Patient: sex M, age 72
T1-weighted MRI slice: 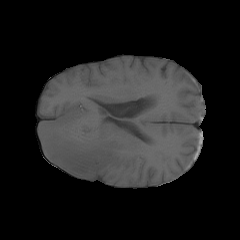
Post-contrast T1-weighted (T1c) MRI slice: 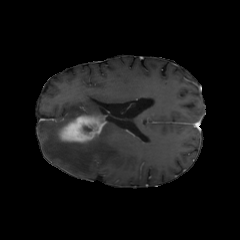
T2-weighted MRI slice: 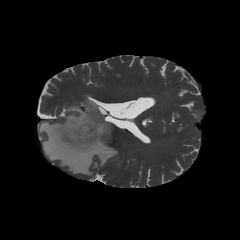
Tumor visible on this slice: yes
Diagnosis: Glioblastoma, IDH-wildtype
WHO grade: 4